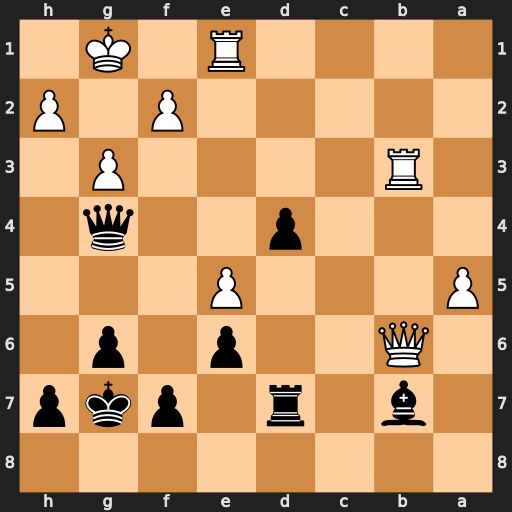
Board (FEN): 8/1b1r1pkp/1Q2p1p1/P3P3/3p2q1/1R4P1/5P1P/4R1K1
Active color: b
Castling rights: -
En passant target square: -
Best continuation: d3 Rxd3 Qh3 Qxb7 Rxb7